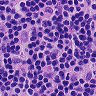
Metastatic tissue present: no